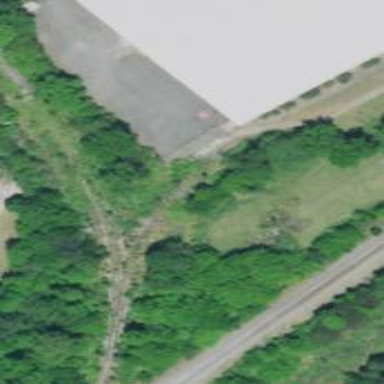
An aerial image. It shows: Disused railway spur.